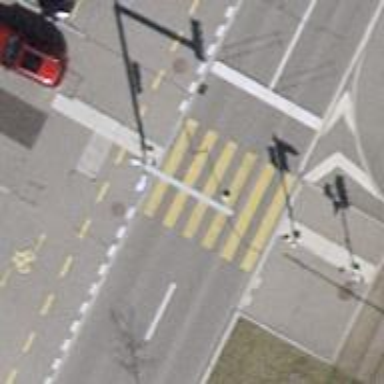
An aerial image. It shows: Zebra crossing with traffic signals.